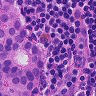
Metastatic tissue present: yes